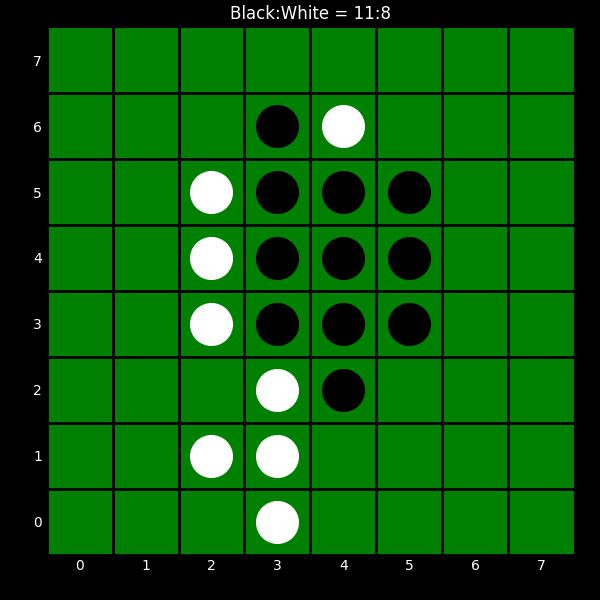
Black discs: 11
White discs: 8